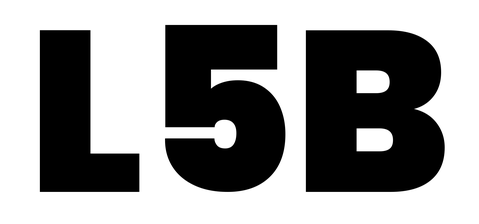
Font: Poppins-Black